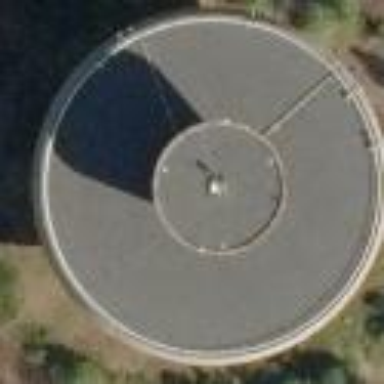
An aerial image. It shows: Water tower that is man-made and serves as building.